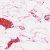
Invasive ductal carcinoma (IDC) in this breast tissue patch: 0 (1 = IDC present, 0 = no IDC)